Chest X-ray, AP view. Patient: 20 years old, sex M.
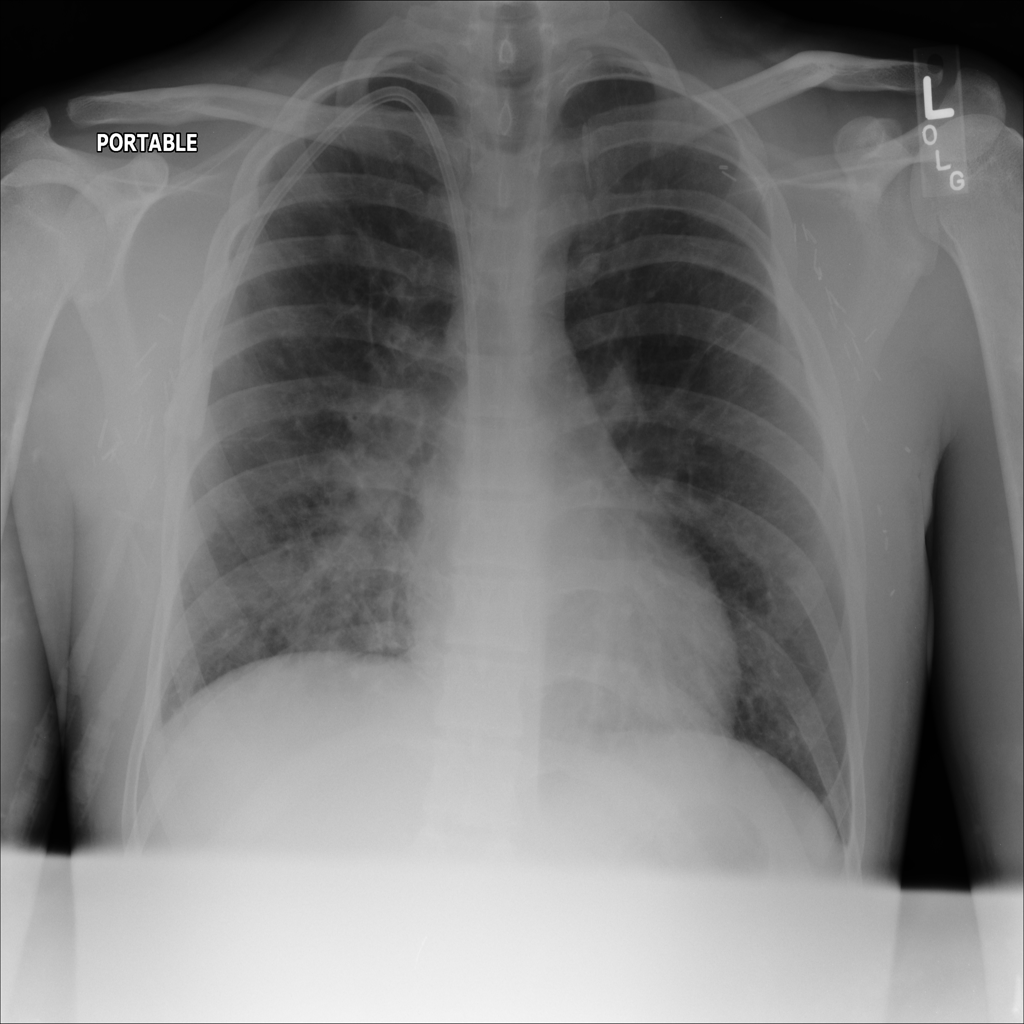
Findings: No Finding